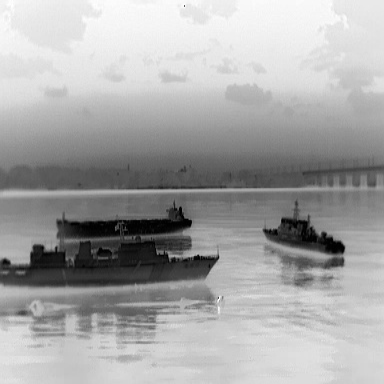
There are three objects shown in the infrared image, including two warships, and a liner.